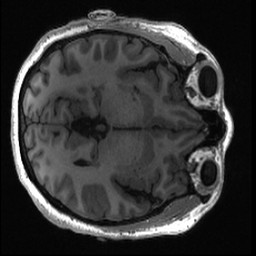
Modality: T1w
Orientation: axial
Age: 38
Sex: female